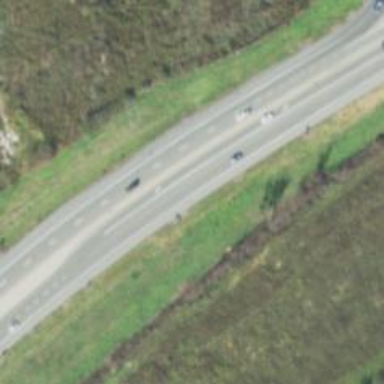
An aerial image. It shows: Expressway with asphalt surface categorized as trunk highway.